Field crop: maize
Growth stage: 2
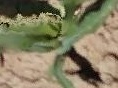
Species: maize